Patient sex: M
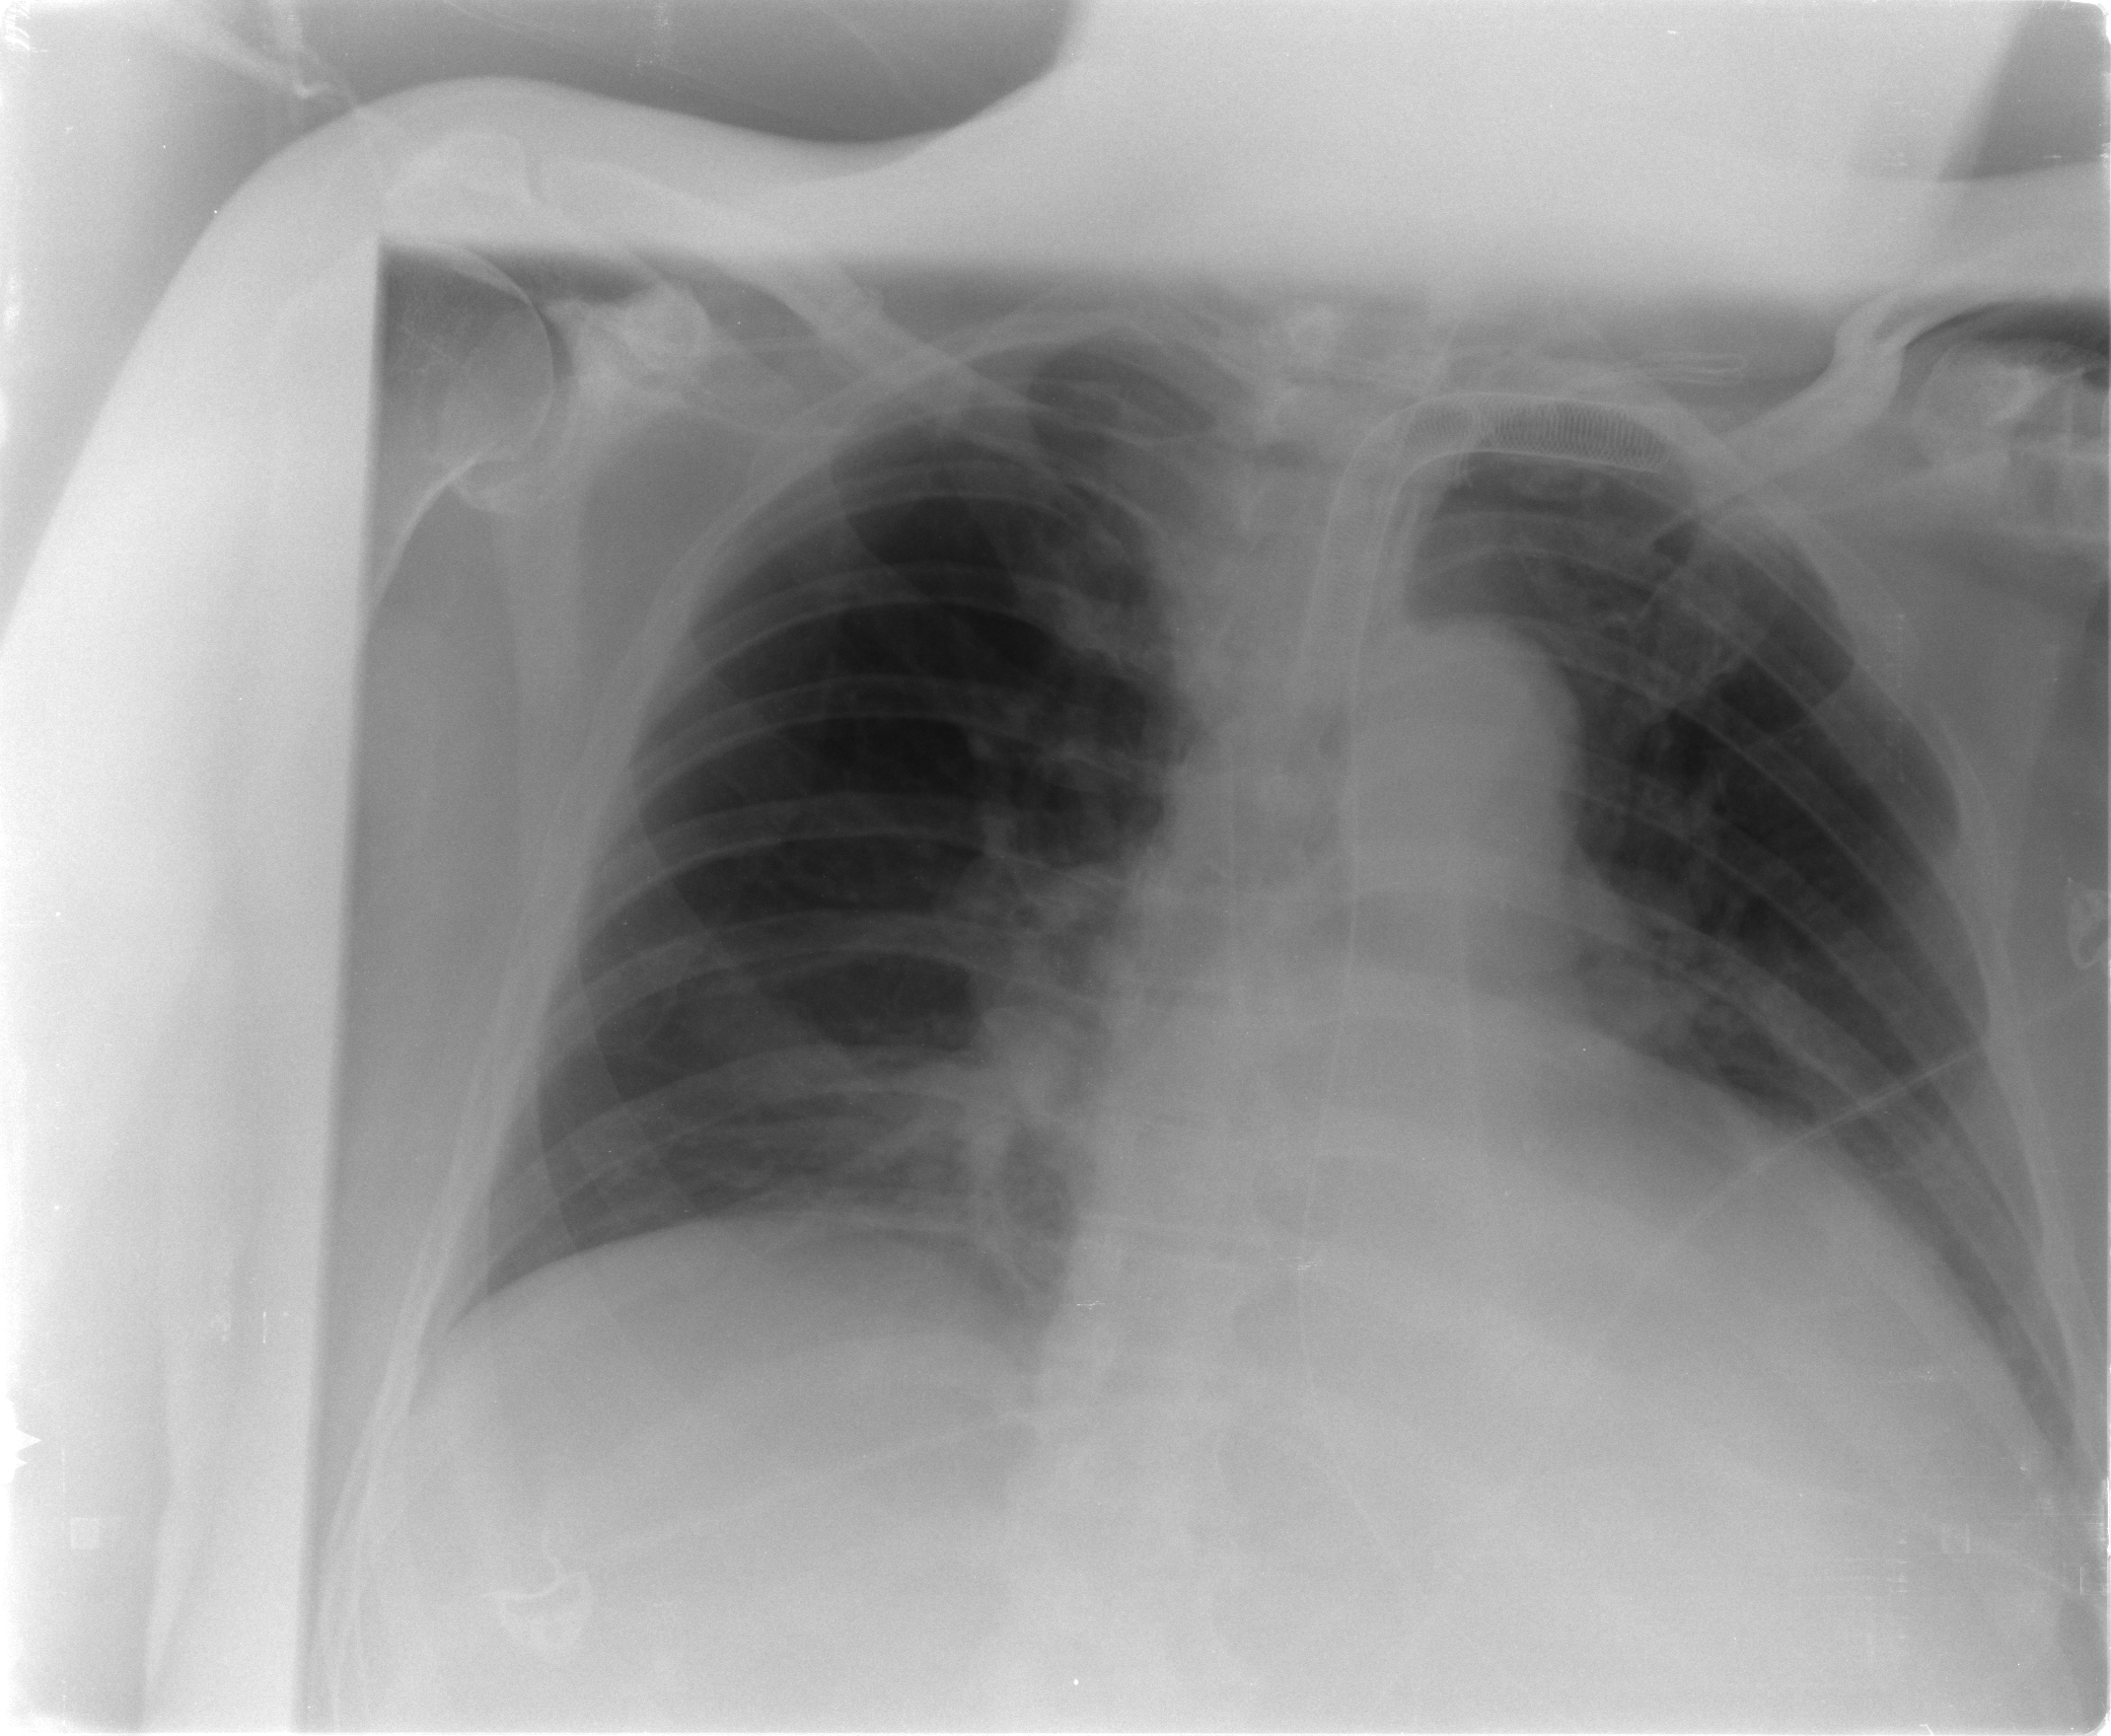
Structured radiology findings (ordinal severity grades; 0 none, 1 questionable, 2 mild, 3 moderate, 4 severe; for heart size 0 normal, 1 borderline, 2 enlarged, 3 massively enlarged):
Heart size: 2
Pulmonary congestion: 2
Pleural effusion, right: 0
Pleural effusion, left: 2
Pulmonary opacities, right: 0
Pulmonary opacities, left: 0
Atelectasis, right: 2
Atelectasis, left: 2